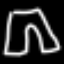
Label: pants